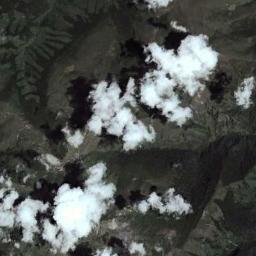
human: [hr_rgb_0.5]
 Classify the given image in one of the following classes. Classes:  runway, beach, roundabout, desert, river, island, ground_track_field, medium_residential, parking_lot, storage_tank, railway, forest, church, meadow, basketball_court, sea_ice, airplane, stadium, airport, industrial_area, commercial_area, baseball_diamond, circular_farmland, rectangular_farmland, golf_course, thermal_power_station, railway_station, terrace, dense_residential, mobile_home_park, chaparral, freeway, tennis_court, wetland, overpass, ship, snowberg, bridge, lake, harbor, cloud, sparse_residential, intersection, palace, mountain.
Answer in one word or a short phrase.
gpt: cloud